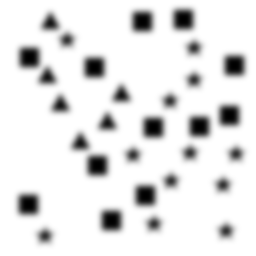
Squares: 12
Triangles: 6
Stars: 12
Total shapes: 30